Question: I have a requirement of achieving following type of gradient on my LinearLayout

Can someone help me to achieve this?
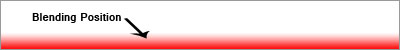
Answer: Try this:
'''
<?xml version="1.0" encoding="utf-8" ?>
<shape xmlns:android="http://schemas.android.com/apk/res/android">
<gradient
android:startColor="#ffffff"
android:centerColor="#ffffff"
android:endColor="#ff0000"
android:angle="270"
/>
</shape>
'''